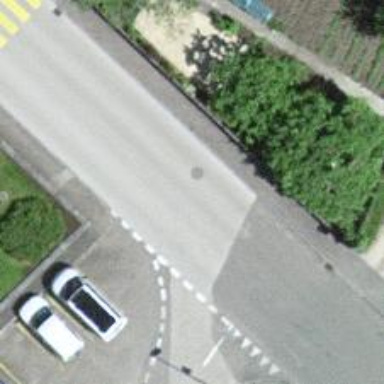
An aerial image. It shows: Bus stop along the road.